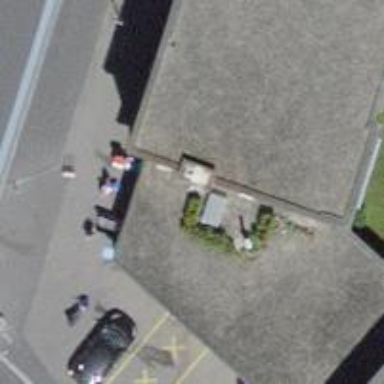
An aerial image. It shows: Kiosk shop.